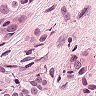
Metastatic tissue present: yes